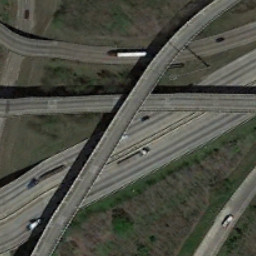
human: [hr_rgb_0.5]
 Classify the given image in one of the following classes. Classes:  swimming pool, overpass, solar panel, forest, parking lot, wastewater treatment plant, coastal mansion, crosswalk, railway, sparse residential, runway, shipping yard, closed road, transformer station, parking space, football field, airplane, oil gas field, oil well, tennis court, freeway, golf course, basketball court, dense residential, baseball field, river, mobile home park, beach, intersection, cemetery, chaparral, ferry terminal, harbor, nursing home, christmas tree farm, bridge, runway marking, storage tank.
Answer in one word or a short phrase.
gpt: overpass